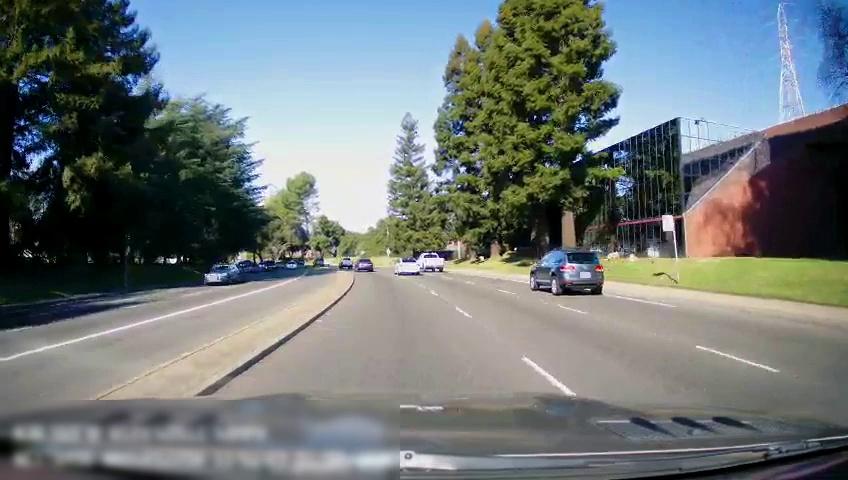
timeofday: Day
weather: Sunny
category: Drivable Space
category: Drivable Space
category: Vehicles | SUV
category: Vehicles | Car
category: Vehicles | Truck
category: Vehicles | Car
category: Vehicles | SUV
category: Vehicles | Truck
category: Lanes | Current Lane
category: Lanes | Alternate Lane
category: Lanes | Opposite Lane
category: Lanes | Alternate Lane